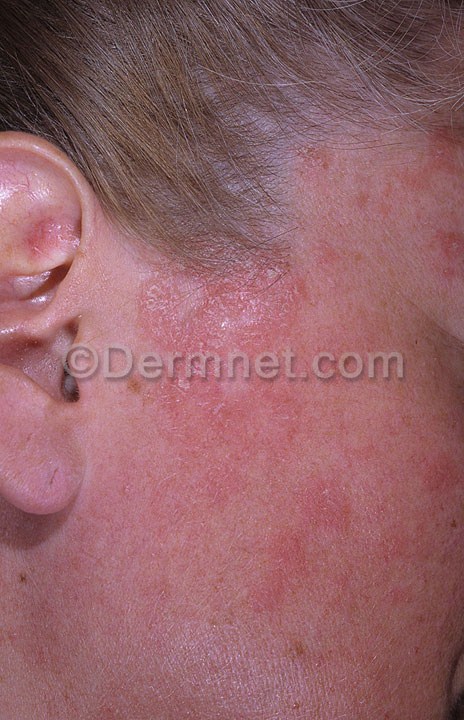
Disease: Lupus and other Connective Tissue diseases